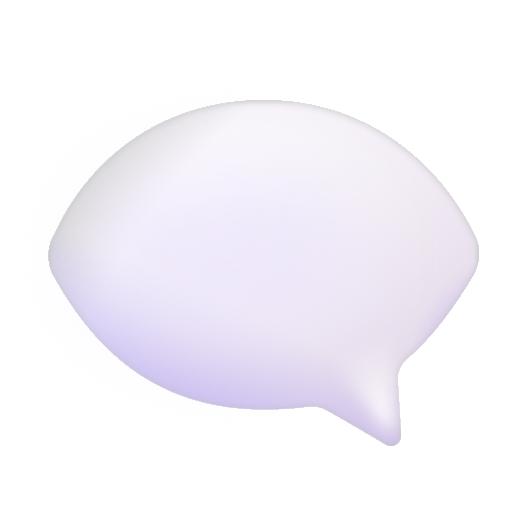
left speech bubble color